Lunar surface albedo tile
Center latitude: -18.753
Center longitude: 39.092
Resolution (meters per pixel, mean): 136.28
Tile area (km^2): 18725.76
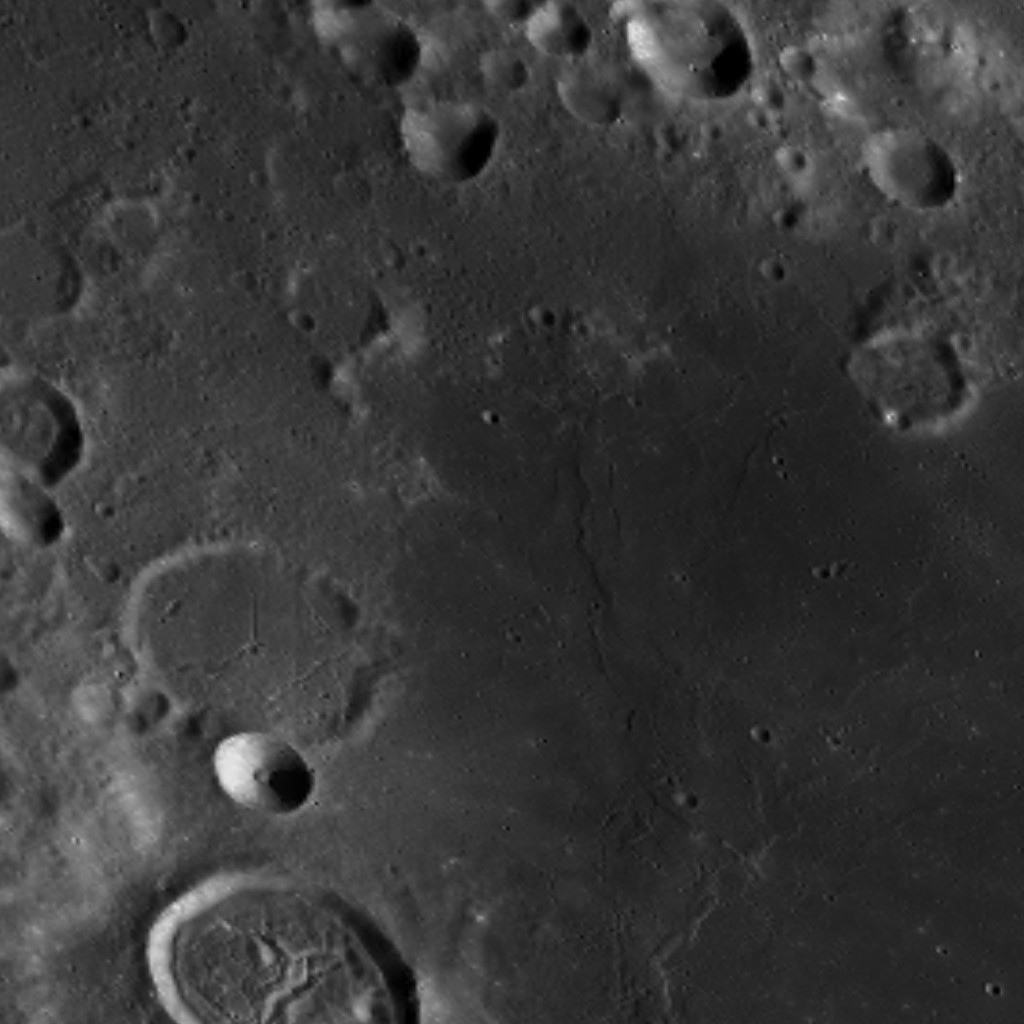